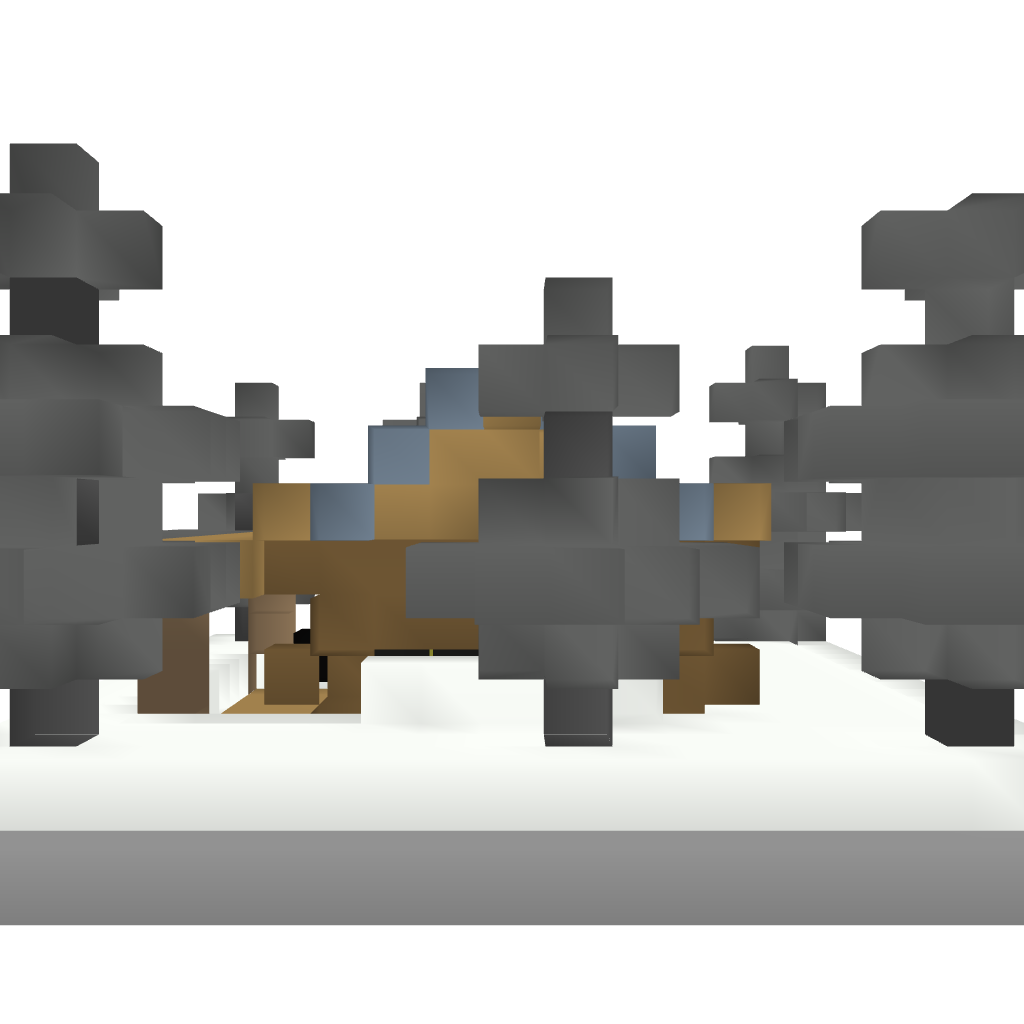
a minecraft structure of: Taiga Hut